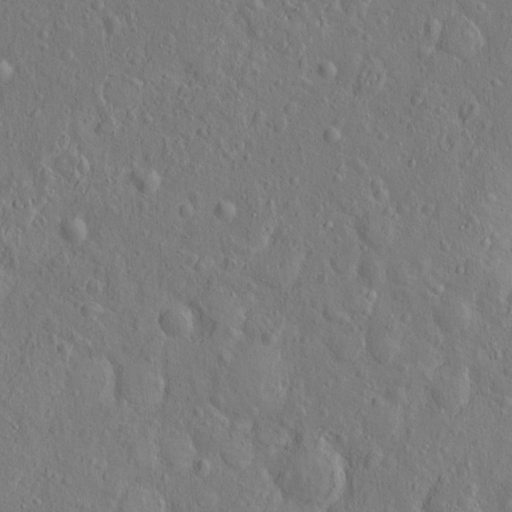
Classes present: Background, Cone